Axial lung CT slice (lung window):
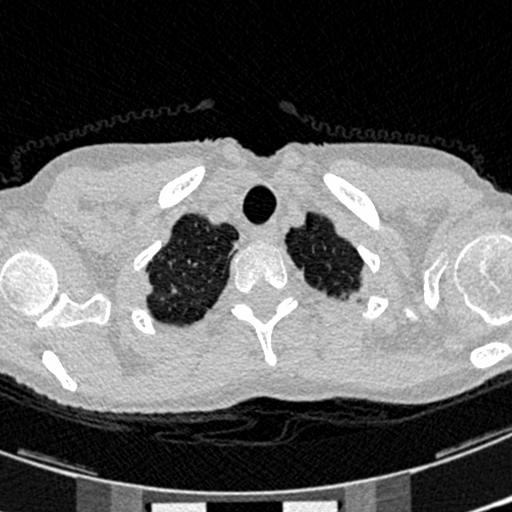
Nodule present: no